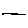
Label: line